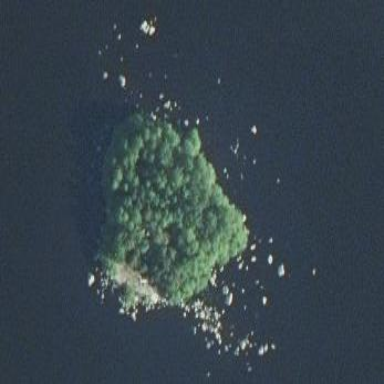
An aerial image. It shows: Islet.